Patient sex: F
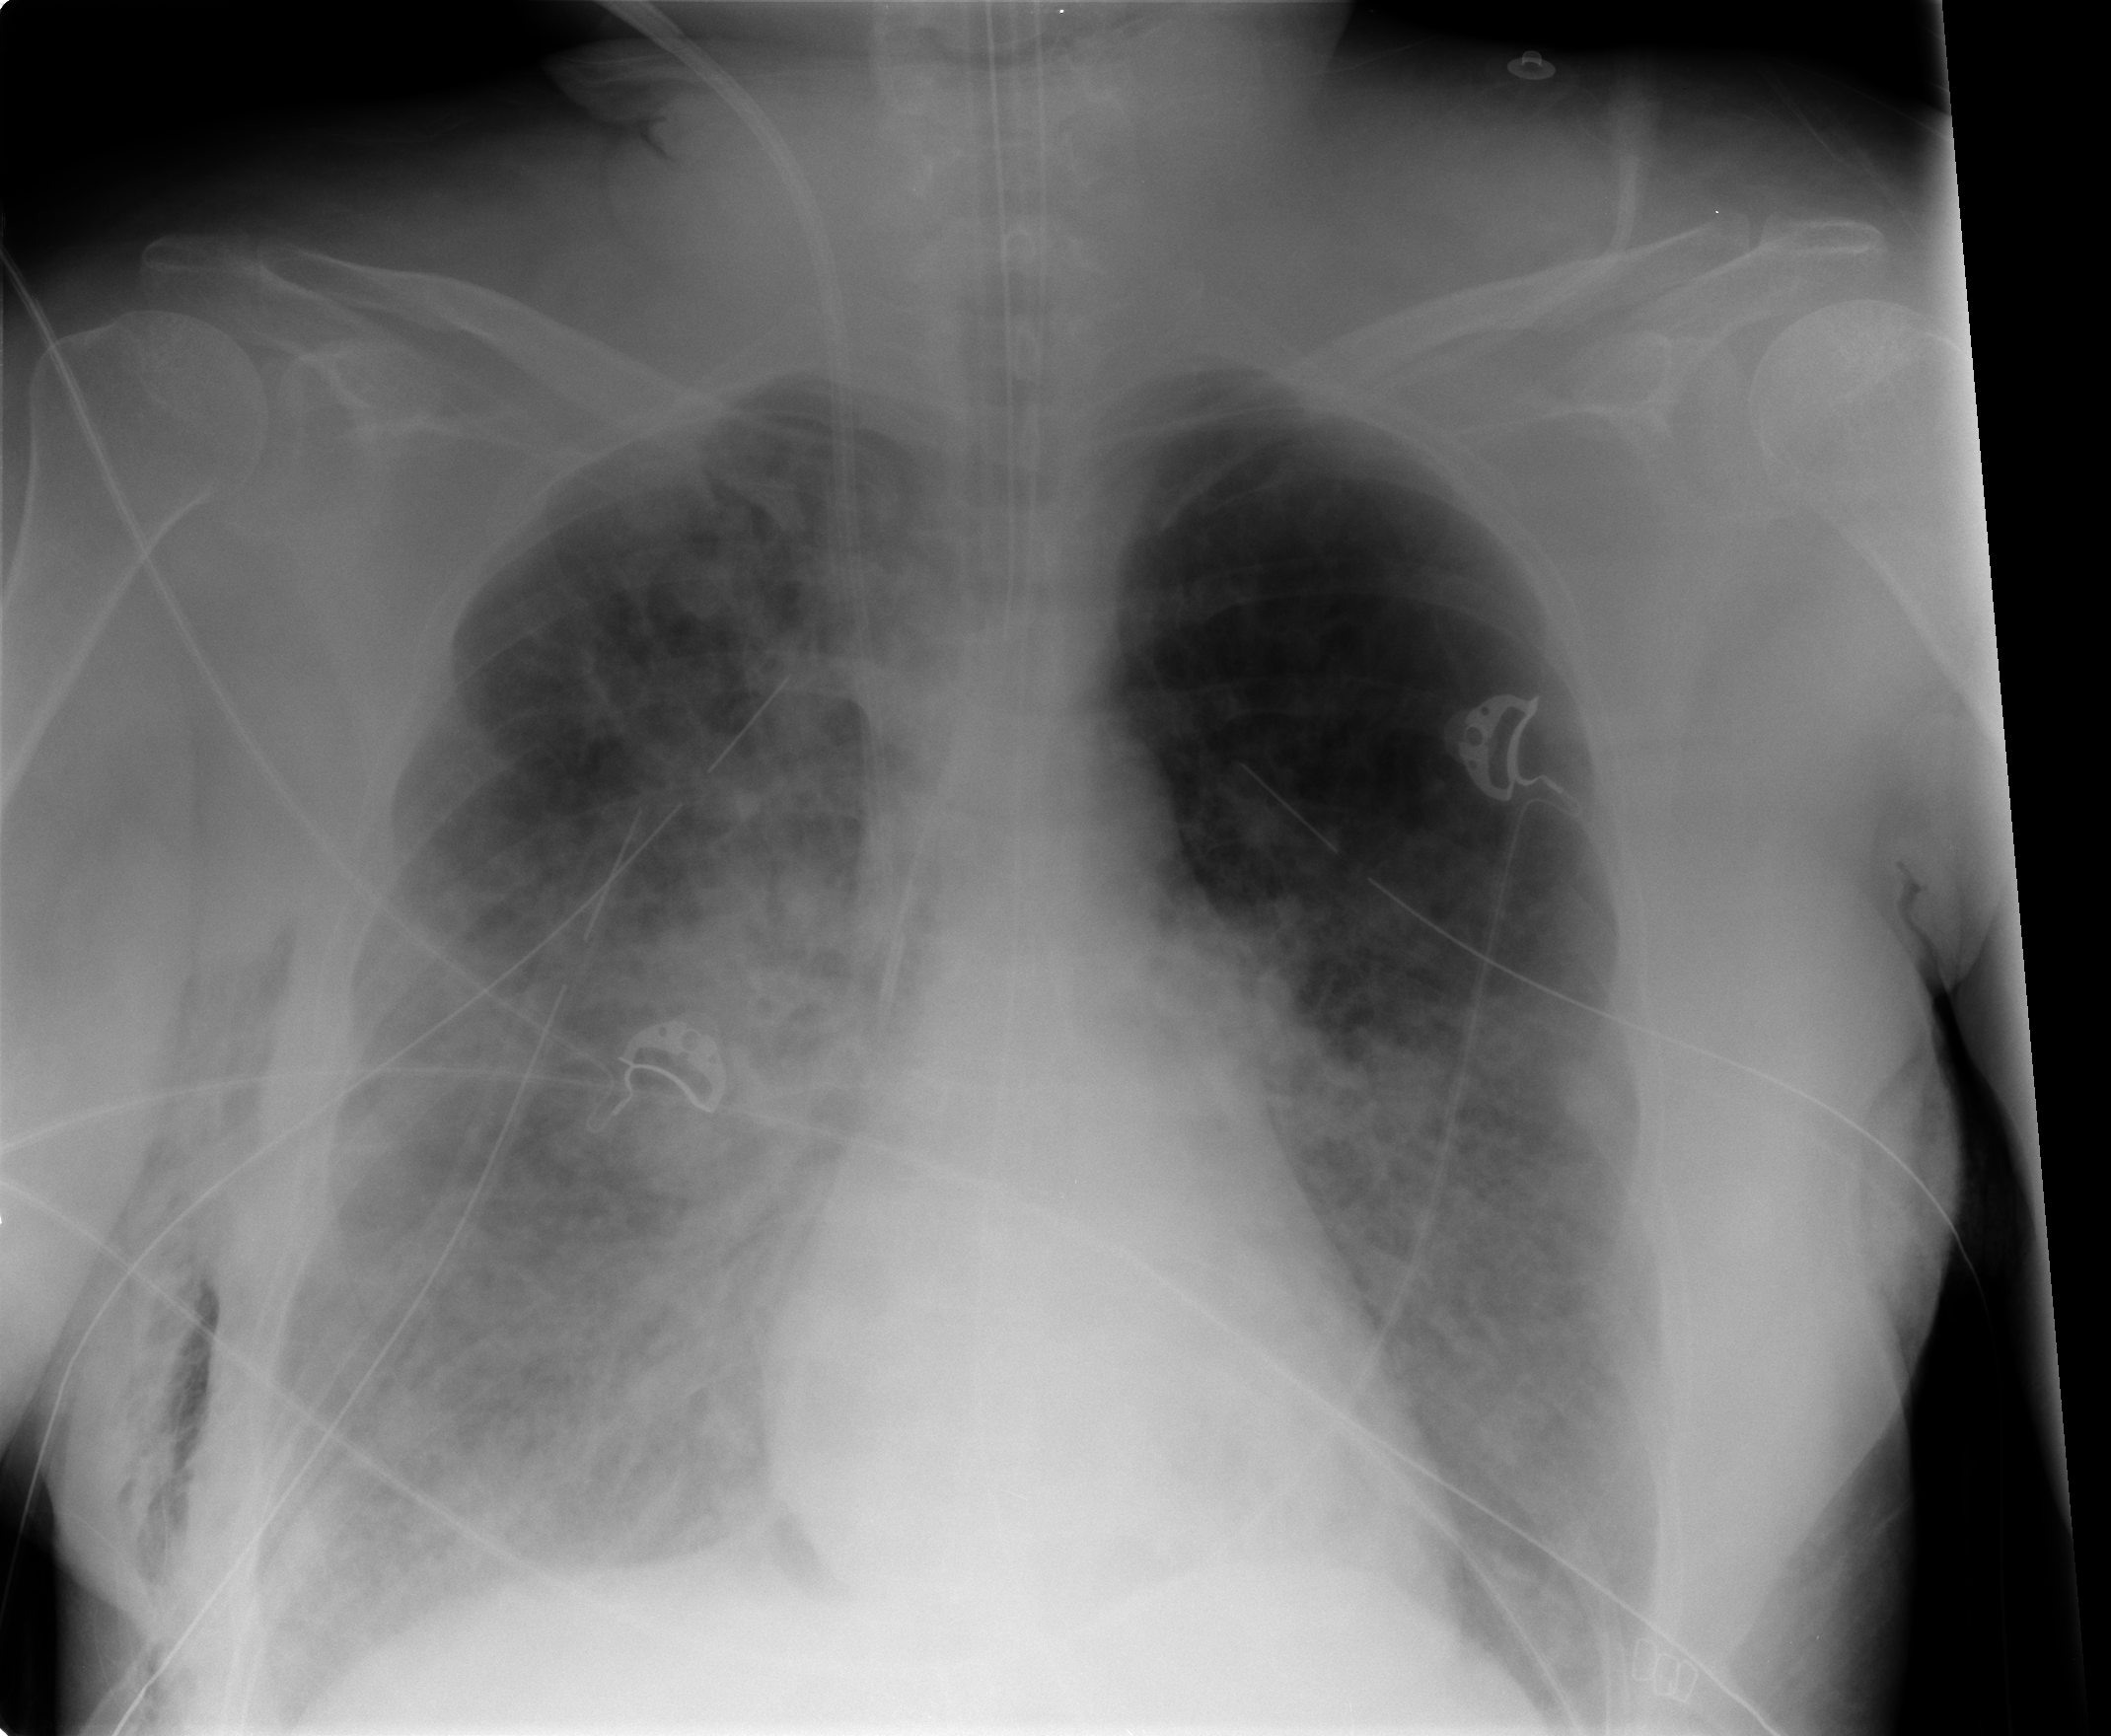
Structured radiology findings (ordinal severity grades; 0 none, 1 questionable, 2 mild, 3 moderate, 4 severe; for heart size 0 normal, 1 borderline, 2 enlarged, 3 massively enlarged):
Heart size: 0
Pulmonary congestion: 0
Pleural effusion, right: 0
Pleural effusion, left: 0
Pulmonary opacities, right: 4
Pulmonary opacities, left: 3
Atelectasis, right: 3
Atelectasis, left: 2